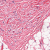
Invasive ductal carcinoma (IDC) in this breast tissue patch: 0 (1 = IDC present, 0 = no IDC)